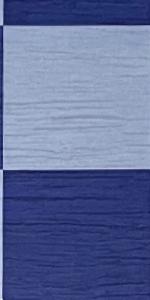
Label: Empty